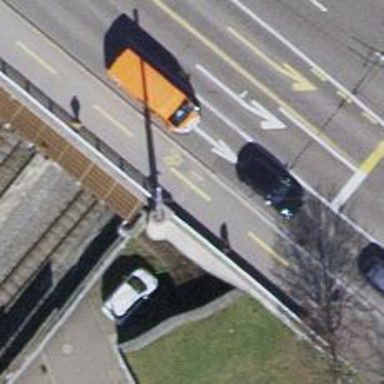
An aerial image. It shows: Bridge with asphalt surface used as cycleway.